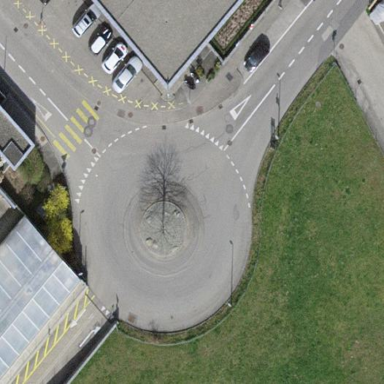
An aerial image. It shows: Residential road with roundabout.